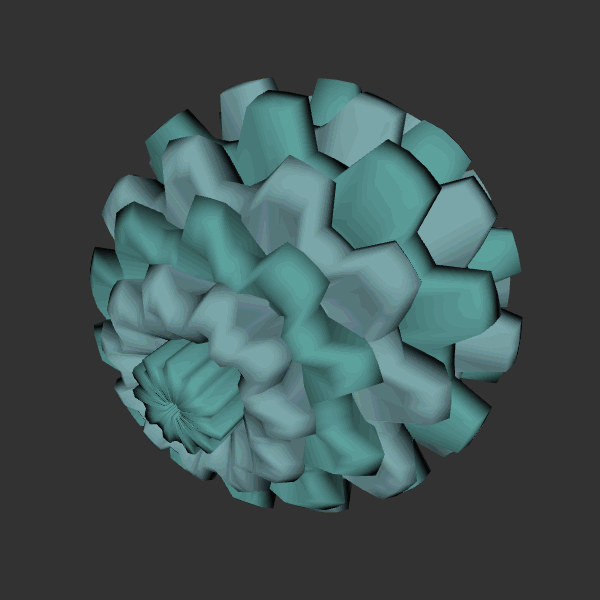
Background: dark